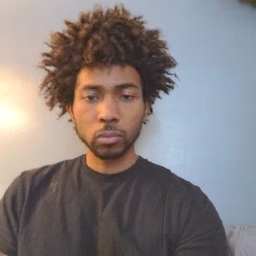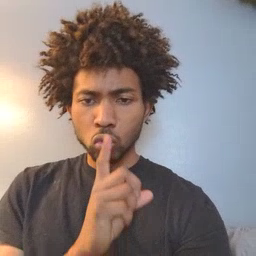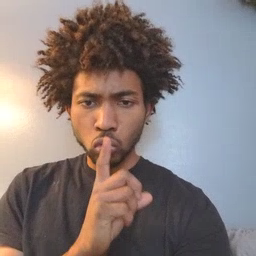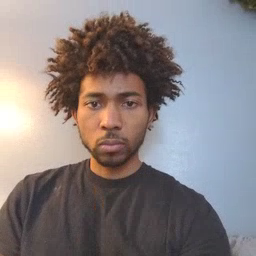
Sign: shhh